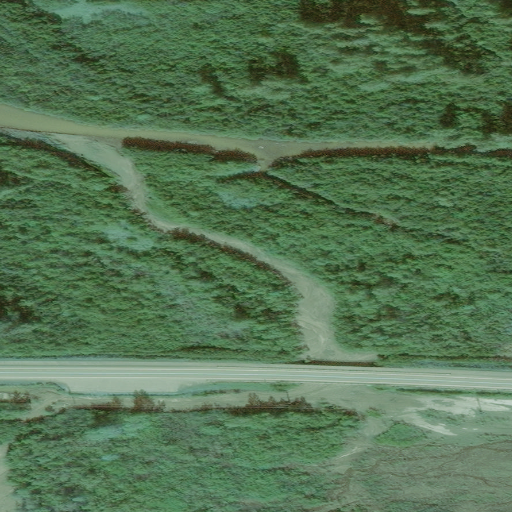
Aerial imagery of valley in Alaska named Abercrombie Gulch containing only unknown